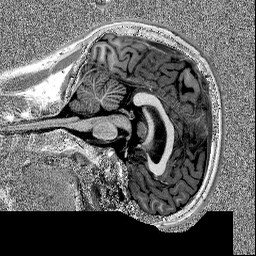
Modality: MP2RAGE
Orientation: sagittal
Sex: male